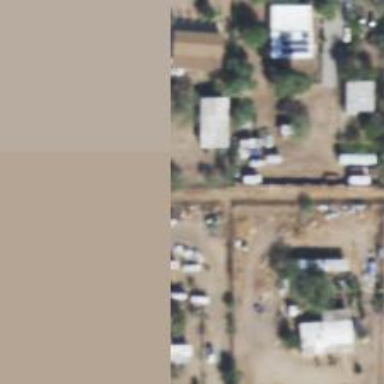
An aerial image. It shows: Alley classified as service road.